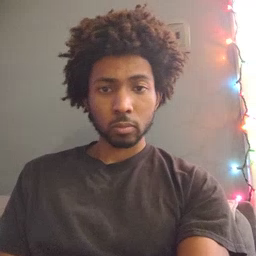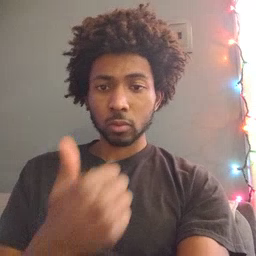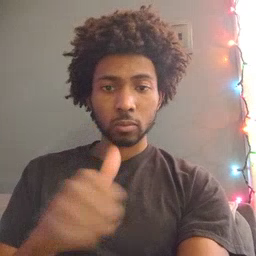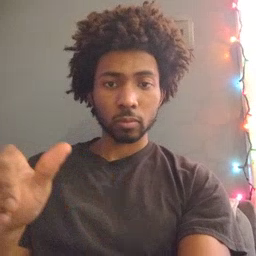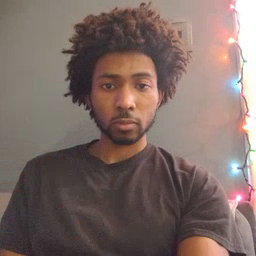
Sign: any